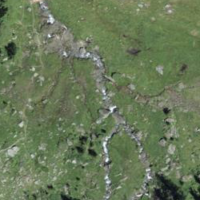
EUNIS habitat code: 26
Species observed at this site:
Rhododendron ferrugineum
Bistorta vivipara
Juniperus communis